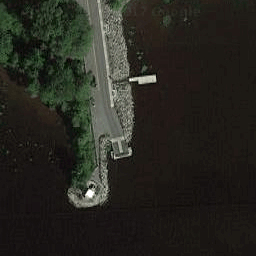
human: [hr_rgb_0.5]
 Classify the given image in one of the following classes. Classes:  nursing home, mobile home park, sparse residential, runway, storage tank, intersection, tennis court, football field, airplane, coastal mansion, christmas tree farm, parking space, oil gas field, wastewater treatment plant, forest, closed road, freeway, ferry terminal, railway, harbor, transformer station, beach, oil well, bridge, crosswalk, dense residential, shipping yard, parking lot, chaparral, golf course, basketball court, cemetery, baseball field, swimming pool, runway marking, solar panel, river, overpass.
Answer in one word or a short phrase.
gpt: ferry terminal